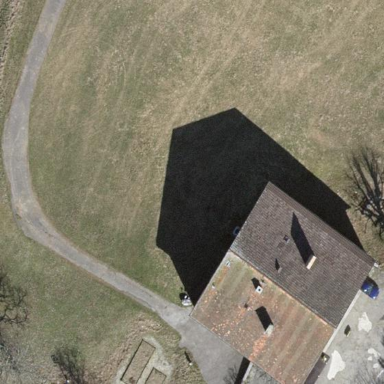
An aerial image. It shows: Building with gabled roof.